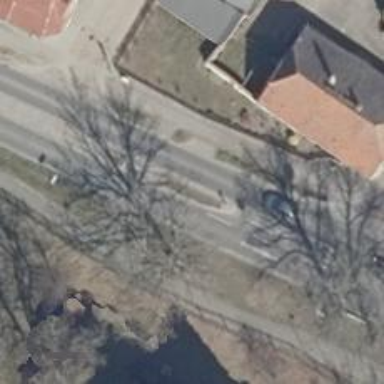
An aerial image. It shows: Traffic calming island.